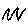
Label: zigzag